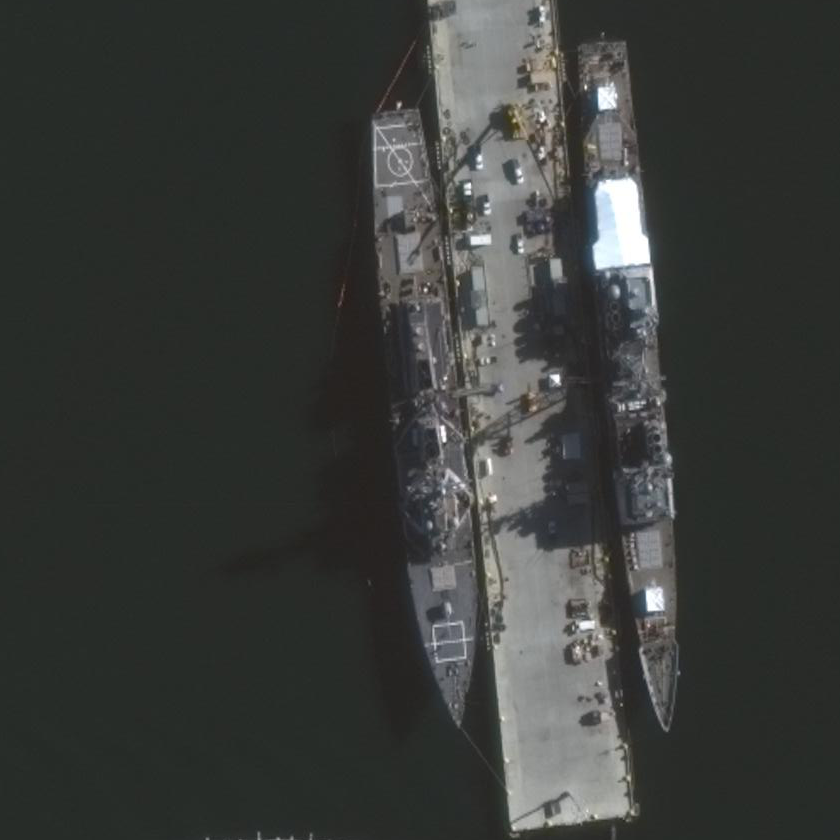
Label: destroyer